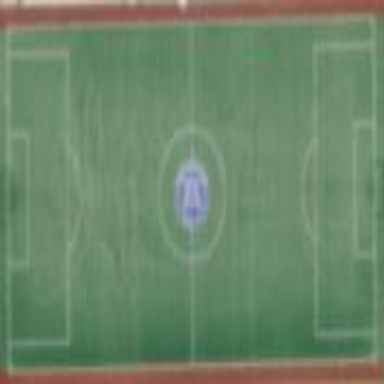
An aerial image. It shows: Soccer pitch designated for leisure and sports activities.